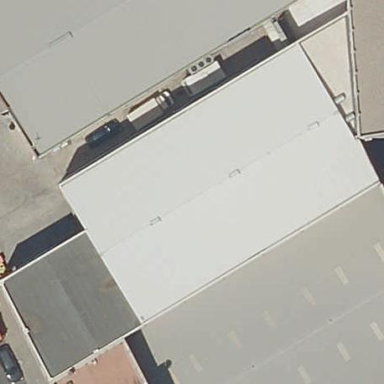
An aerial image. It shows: Industrial building.